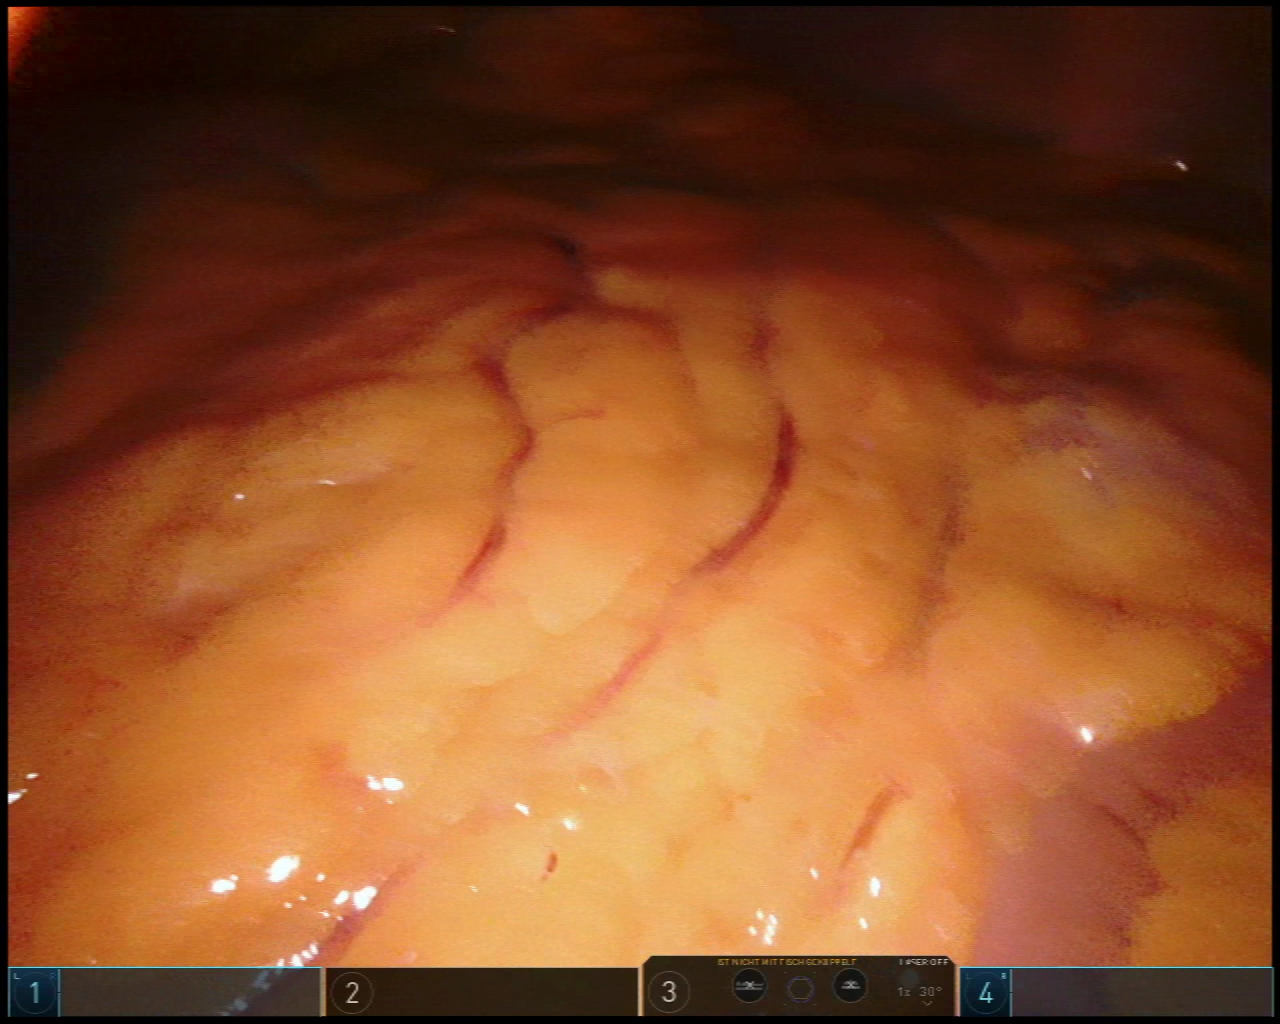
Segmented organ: liver
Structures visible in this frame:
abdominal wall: no
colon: yes
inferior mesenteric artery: no
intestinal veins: no
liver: yes
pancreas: no
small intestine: no
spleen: no
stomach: no
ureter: no
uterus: no
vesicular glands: no